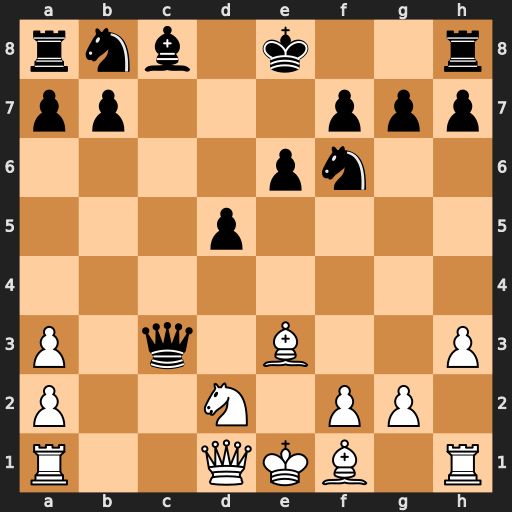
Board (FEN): rnb1k2r/pp3ppp/4pn2/3p4/8/P1q1B2P/P2N1PP1/R2QKB1R
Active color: w
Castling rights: KQkq
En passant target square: -
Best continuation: Rc1 Qxc1 Qxc1